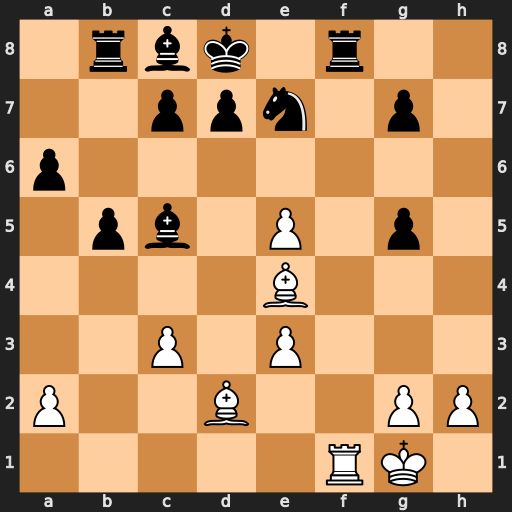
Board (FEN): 1rbk1r2/2ppn1p1/p7/1pb1P1p1/4B3/2P1P3/P2B2PP/5RK1
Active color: w
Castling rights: -
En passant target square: -
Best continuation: Rxf8#